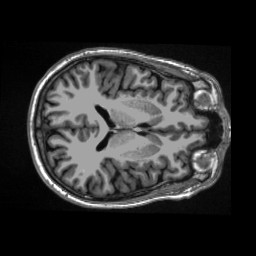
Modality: T1w
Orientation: coronal